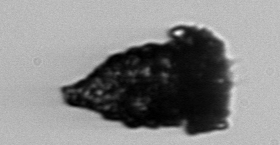
Label: Tintinnopsis